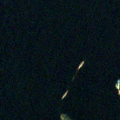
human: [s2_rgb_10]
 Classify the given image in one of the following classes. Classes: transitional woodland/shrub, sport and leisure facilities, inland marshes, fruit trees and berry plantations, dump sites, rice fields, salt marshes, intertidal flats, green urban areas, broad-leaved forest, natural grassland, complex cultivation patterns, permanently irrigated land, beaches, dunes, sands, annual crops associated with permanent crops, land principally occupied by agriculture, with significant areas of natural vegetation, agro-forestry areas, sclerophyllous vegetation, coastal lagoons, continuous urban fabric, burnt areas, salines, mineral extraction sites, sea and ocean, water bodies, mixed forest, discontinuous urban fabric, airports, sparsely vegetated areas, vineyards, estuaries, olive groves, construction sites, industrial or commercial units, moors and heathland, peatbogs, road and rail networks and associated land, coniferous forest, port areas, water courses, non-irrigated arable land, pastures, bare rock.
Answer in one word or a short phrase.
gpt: water bodies